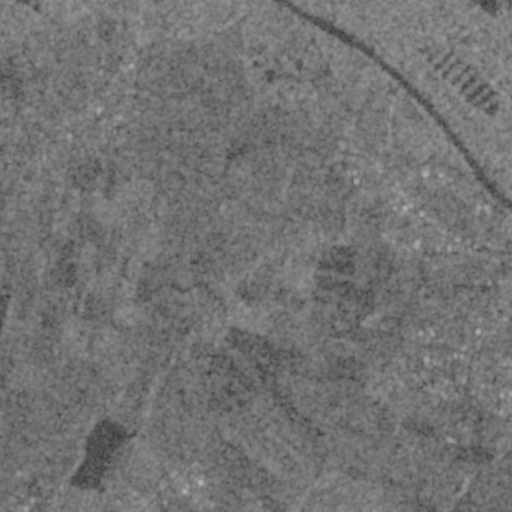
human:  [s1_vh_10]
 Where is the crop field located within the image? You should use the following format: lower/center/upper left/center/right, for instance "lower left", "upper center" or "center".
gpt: The crop field is located in the lower right of the image.
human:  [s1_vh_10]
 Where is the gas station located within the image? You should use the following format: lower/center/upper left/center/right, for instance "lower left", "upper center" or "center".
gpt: The gas station is located in the lower right of the image.
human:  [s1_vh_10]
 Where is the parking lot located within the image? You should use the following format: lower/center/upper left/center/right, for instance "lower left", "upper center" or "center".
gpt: The parking lot is located in the lower right of the image.
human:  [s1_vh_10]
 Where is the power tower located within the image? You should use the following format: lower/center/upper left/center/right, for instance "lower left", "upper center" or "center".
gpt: The power tower is located in the lower right of the image.
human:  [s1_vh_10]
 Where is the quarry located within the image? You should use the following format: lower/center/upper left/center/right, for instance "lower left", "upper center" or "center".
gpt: The quarry is located in the upper right of the image.
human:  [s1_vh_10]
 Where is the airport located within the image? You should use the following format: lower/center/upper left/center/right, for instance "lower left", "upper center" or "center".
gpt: There is no airport in the image.

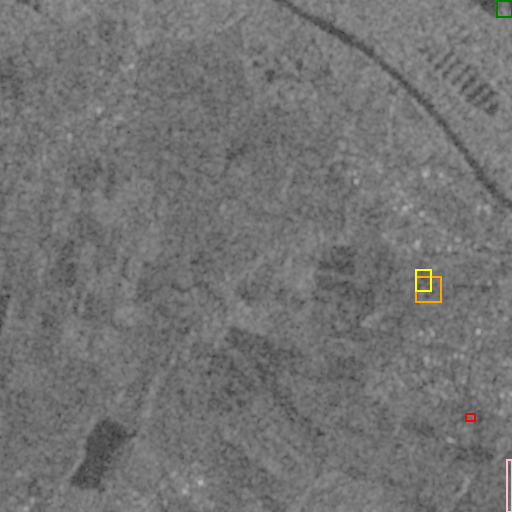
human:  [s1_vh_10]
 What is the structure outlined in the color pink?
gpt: The structure outlined in pink is a crop field.
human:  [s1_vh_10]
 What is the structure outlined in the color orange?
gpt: The structure outlined in orange is a park.
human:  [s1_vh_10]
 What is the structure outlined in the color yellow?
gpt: The structure outlined in yellow is a parking lot.
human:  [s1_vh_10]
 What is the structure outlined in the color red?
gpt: The structure outlined in red is a power substation.
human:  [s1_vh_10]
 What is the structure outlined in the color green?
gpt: The structure outlined in green is a quarry.
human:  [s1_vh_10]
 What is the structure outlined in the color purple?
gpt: There is no purple outline.